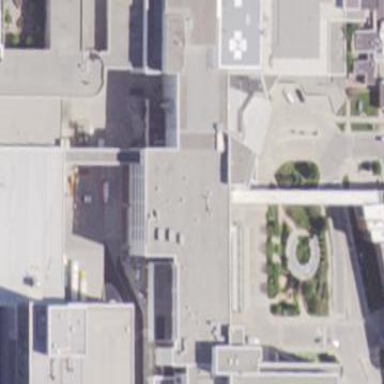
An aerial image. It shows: Part of hospital building housing healthcare clinic.